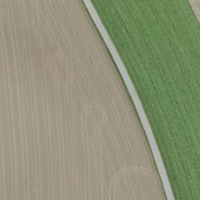
EUNIS habitat code: 52
Species observed at this site:
Buteo buteo